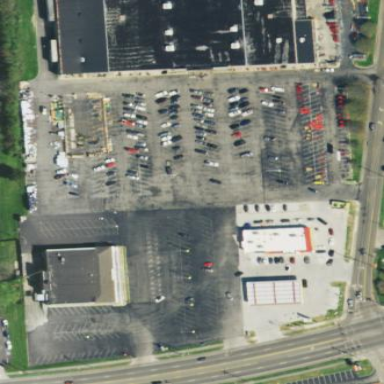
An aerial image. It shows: Retail area.